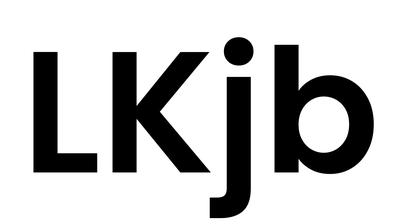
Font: Poppins-SemiBold